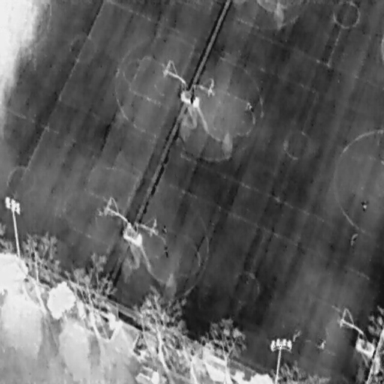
There are four People in the infrared image.